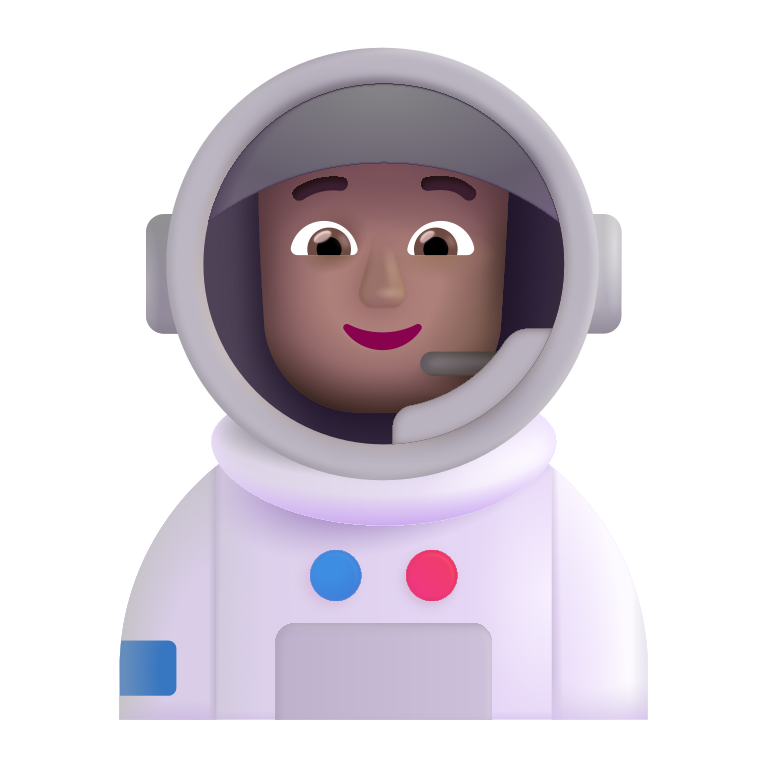
astronaut color